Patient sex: F
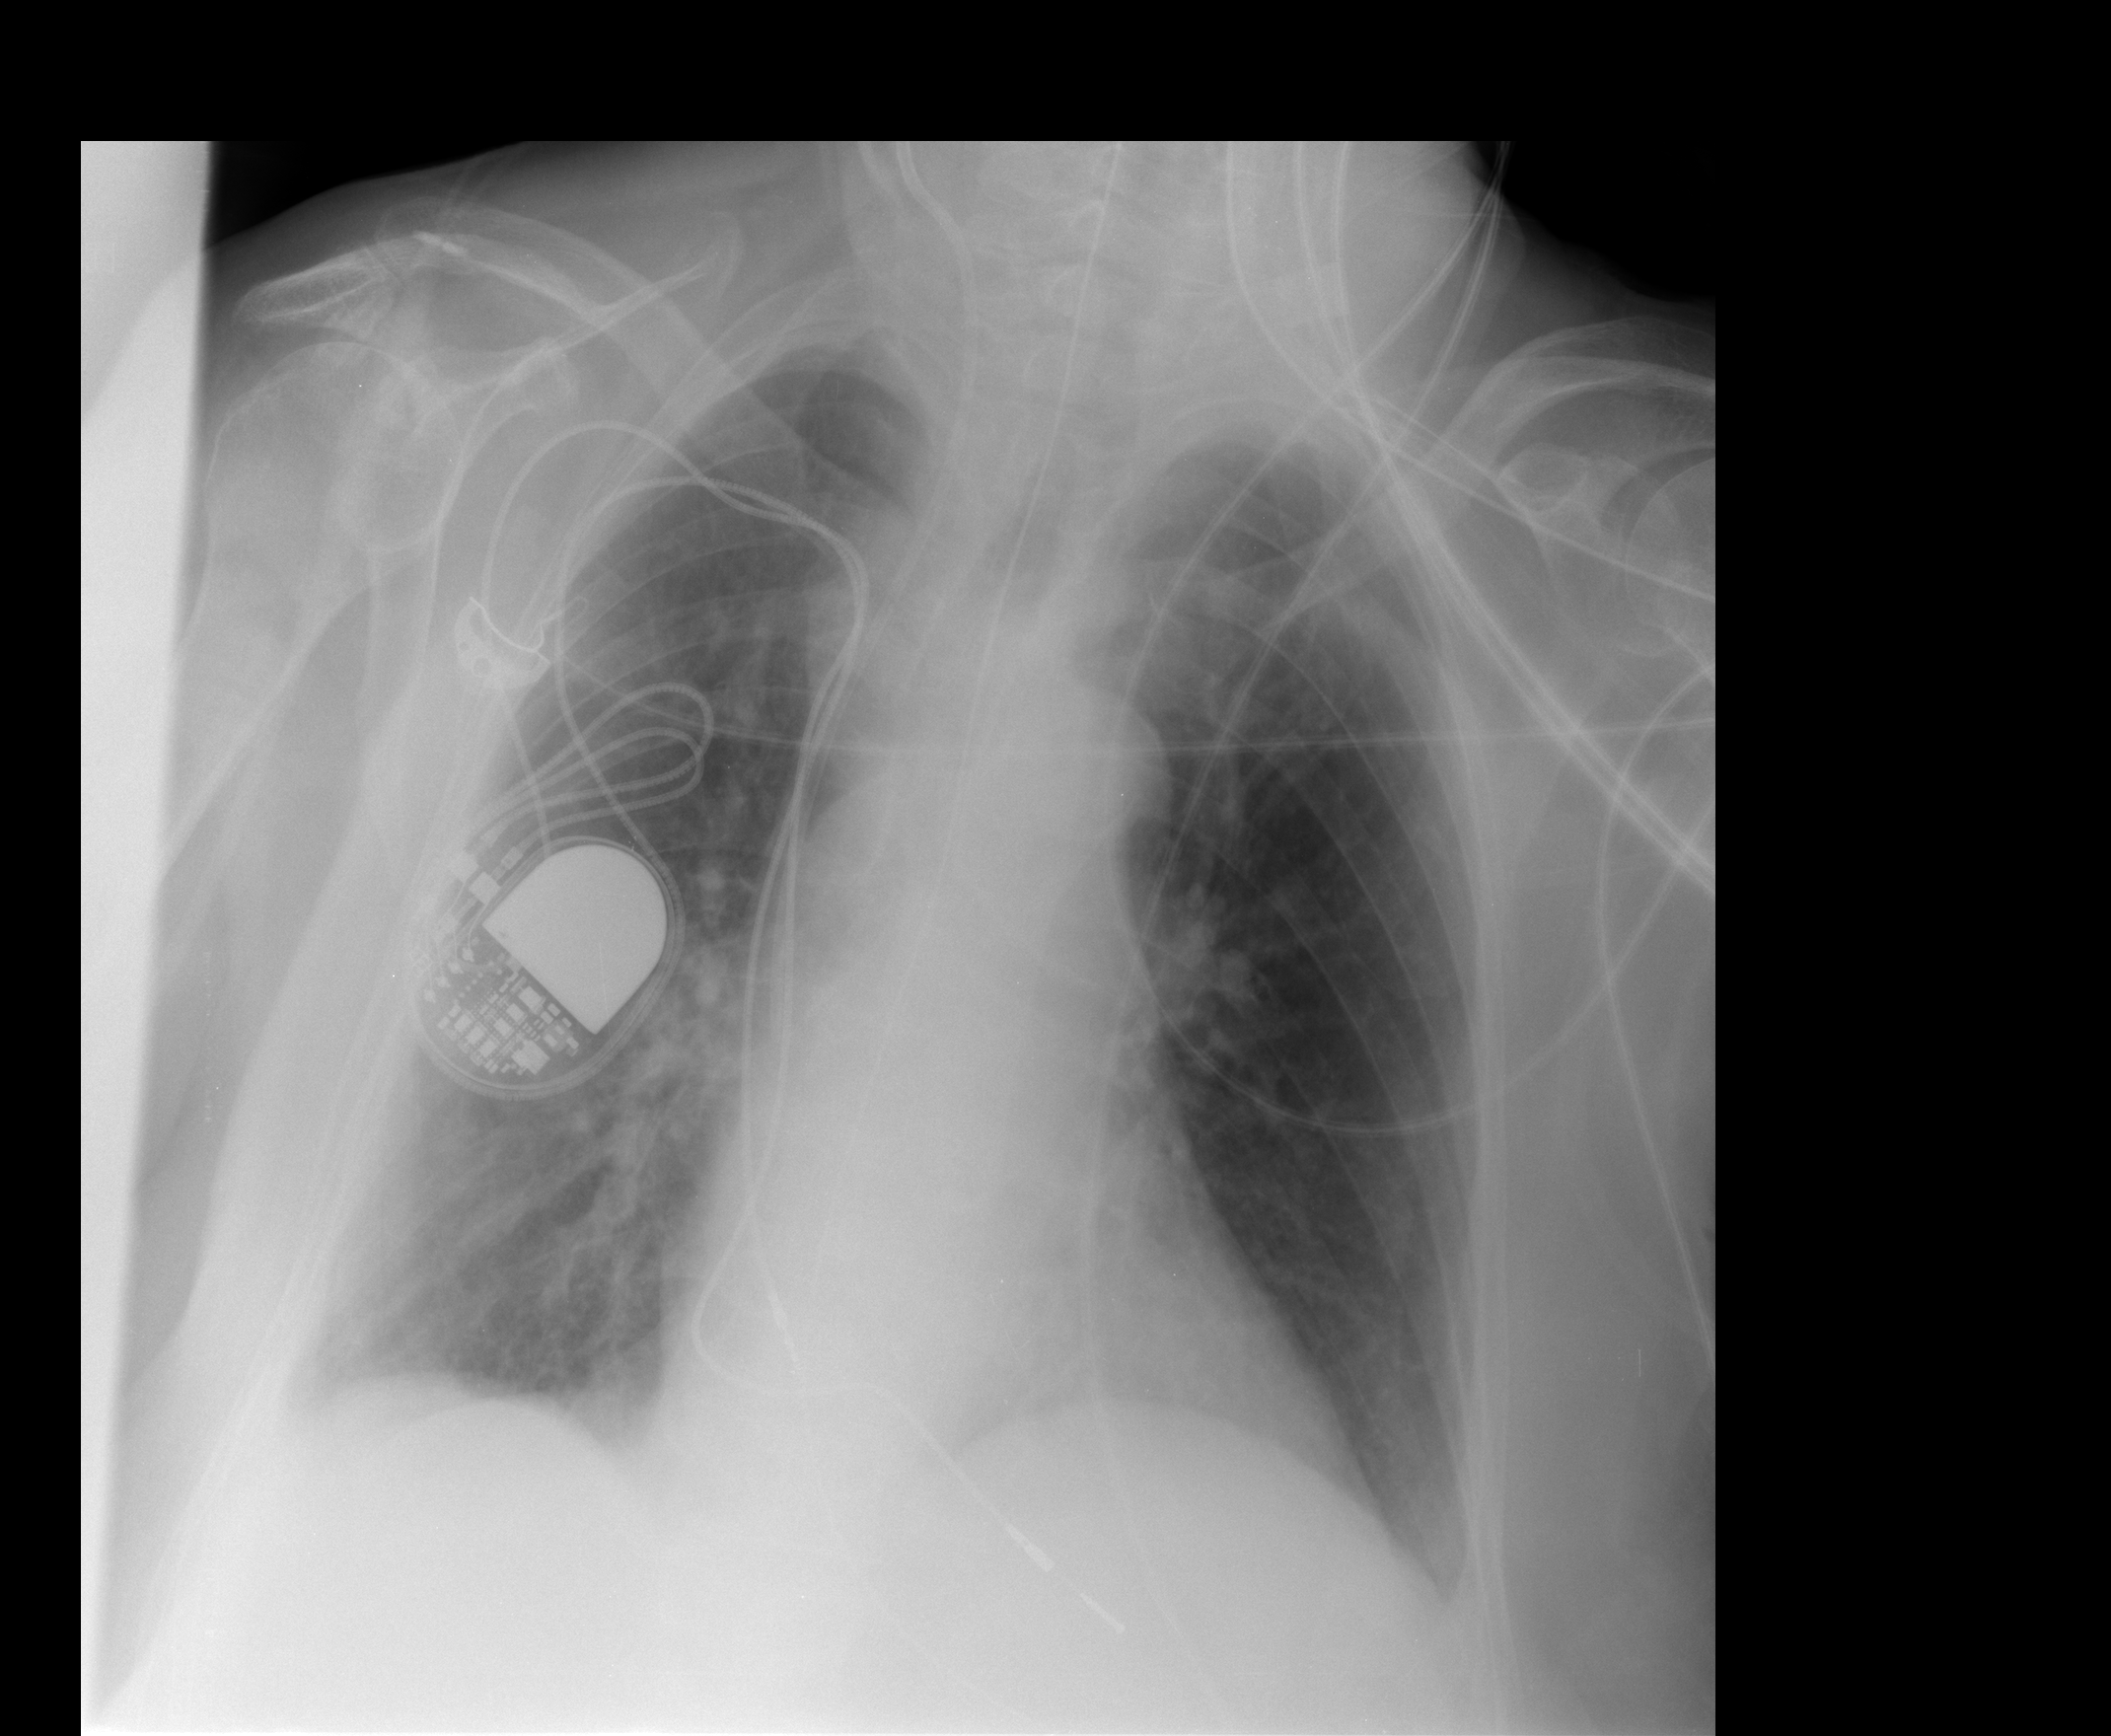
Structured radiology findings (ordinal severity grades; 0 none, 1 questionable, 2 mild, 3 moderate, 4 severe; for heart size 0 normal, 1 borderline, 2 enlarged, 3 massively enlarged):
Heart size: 0
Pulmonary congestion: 0
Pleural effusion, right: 0
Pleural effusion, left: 0
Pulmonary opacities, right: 2
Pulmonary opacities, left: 0
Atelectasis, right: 2
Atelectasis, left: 0